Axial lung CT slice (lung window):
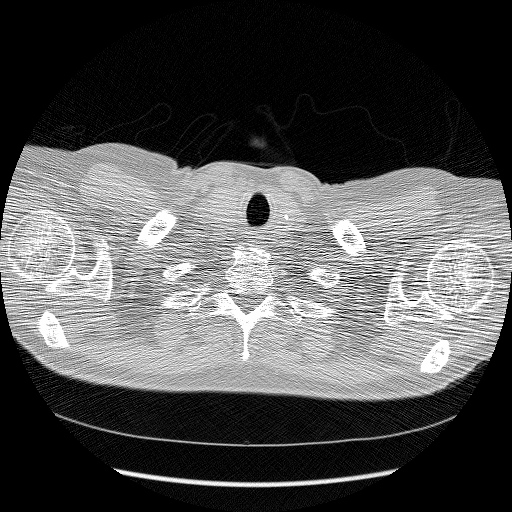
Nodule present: no